Question: I am working on an app, in which I am want to use a pop-up menu to control some actions and settings. However, when I launch the app in my emulator, the items appear blank, although when I click on them, the action is fired and it works. Here is a screen of the emulator:

I am following the guide, so my code does not differ much from the dev guides, but here is my code:
'''
@Override
public boolean onItemLongClick(AdapterView<?> parent, View view,
int position, long ID)
{
// TODO Auto-generated method stub
courseId = ID;
fields = sqldbase.query(DBHelper.courseTable, new String[] {
DBHelper.courseID, DBHelper.courseName,
DBHelper.courseProf, DBHelper.averageGrade },
DBHelper.courseID + " = " + ID, null, null, null, null);
PopupMenu popup = new PopupMenu(getBaseContext(), view);
popup.getMenuInflater().inflate(R.menu.courses_popup_menu,
popup.getMenu());
popup.show();
popup.setOnMenuItemClickListener(new PopupMenu.OnMenuItemClickListener()
{
@Override
public boolean onMenuItemClick(MenuItem item)
{
Log.i(TAG,"OnMenuItemClick Fired"); return false;
}
});
return false;
}
});
'''
Could this be related to a problem with themes? I have been trying to use a Holo.light.NoTitleBar theme, so in my xml in eclipse, the word 'Passbook' does not show, and everything is white, instead of black. However, after running in the emulator, the theme is ignored, and this shows up.
Thanks.
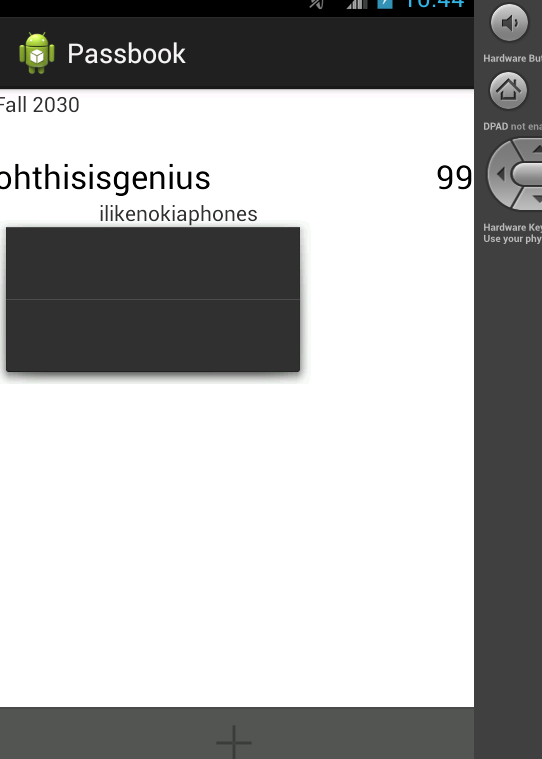
Answer: fixed it. apparently, popup menus use the attribute android:title instead of android:text.